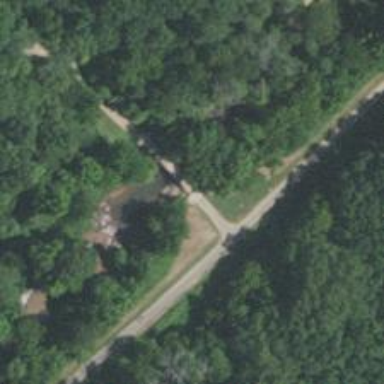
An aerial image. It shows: Cycleway bridge with excellent trail visibility.